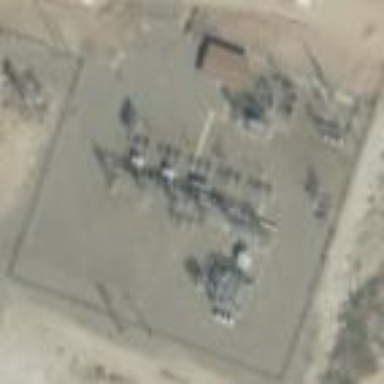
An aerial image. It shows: Power substation.